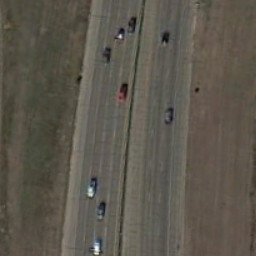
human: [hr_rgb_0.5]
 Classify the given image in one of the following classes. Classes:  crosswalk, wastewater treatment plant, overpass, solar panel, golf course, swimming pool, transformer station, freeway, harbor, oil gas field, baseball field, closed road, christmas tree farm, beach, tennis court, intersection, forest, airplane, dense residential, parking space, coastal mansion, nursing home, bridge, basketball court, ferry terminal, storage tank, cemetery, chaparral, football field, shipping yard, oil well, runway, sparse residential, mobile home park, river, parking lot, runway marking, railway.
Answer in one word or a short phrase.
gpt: freeway